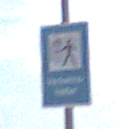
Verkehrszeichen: Verkehrshelfer
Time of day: Midday
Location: Outdoor (Nature)
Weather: PartlyCloudy
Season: NotSpecified
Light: Natural